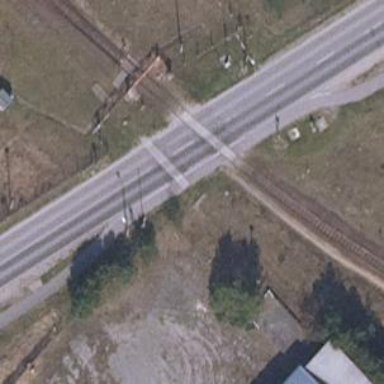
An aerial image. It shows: Level crossing along the railway.